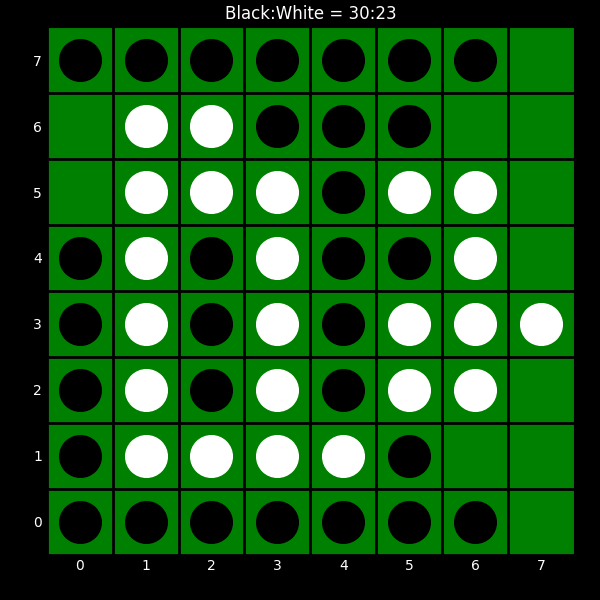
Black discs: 30
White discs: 23